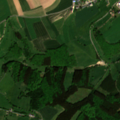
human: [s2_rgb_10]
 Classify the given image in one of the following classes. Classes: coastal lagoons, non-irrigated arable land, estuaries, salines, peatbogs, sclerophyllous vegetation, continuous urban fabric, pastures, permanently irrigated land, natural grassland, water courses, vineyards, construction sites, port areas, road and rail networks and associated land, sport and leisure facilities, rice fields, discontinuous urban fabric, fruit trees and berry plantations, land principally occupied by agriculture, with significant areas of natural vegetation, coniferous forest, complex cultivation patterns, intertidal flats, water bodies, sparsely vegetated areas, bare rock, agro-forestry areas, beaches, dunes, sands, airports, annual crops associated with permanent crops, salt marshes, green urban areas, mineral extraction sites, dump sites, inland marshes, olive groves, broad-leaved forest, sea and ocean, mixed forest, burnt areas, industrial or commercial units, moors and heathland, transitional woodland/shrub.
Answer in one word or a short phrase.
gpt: discontinuous urban fabric, non-irrigated arable land, pastures, complex cultivation patterns, broad-leaved forest, coniferous forest